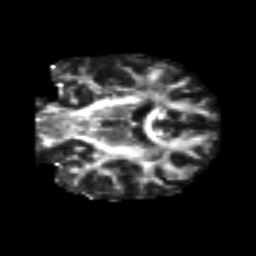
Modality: FA
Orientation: coronal
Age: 53
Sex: male
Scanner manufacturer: siemens
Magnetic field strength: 3 T
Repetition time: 4.999 s
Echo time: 0.07946 s